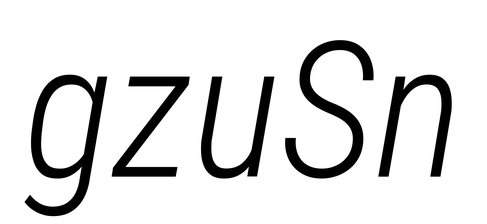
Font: Roboto-Italic_Condensed_Light_Italic